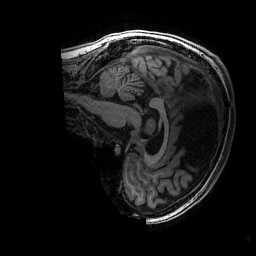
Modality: T1w
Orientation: sagittal
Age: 14
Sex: female
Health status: ill
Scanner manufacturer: ge
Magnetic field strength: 3 T
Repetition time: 0.007664 s
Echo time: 0.00342 s